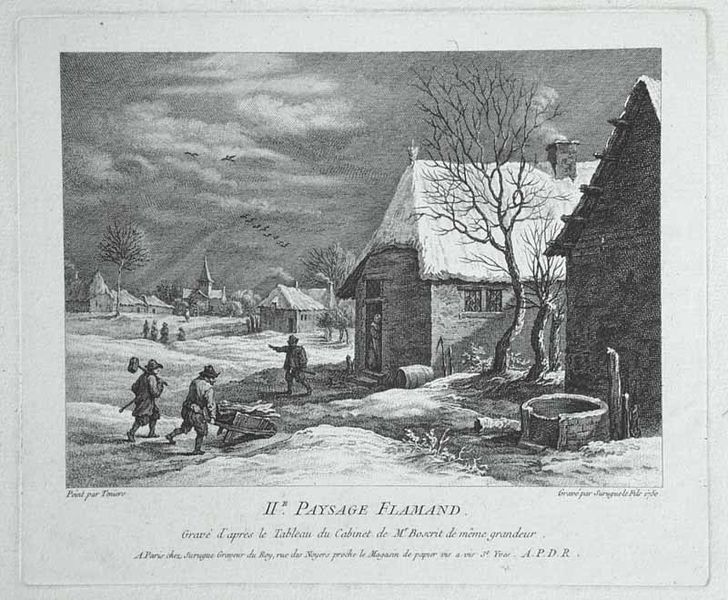
Titel: II.ème paysage flamand
Künstler: Pierre Louis Surugue
Standort: Karlsruhe
Institution: Staatliche Kunsthalle Karlsruhe
Schlagwörter: baum, dunkel, himmel, mann, schatten, wolken, bäume, kirchturm, landschaft, menschen, abend, fenster, frankreich, frau, grau, holz, hut, männer, nacht, paris, schwarz, skizze, szene, tür, weiss, zeichnung, dach, eis, haus, schnee, weg, wiese, wolke, holland, niederlande, feld, felder, horizont, häuser, kalt, vögel, hütte, kirche, pfad, qualm, rauch, sonne, sträucher, wege, figur, personen, person, kontrast, arbeit, bauern, brunnen, genre, kamin, karren, landleben, schornstein, schuppen, stock, turm, vogelschwarm, bewölkt, schrift, genrebild, ort, arbeiten, bäuerin, heu, dorf, dächer, grafik, graphik, kahl, bauernhof, winter, arbeiter, karre, schubkarre, wetter, woken, stufen, bauer, unterschrift, buch, reetdach, strohdach, druck, druckgraphik, schwarz-weiß, wolkig, druckgrafik, radierung, stich, seite, gänse, fass, sonnig, hammer, streiflicht, bauernhaus, bauernhäuser, siedlung, landwirtschaft, winterlandschaft, flämisch, zugvögel, schwäne, gruß, bildunterschrift, sujet, flamen, kriche, paysage, häsuer, weisen, weiler, flandern, gehöht, reet, pastelle, freau, flugzeug, schiebkarre, flamand, ii, heimkeuhr, wpolken, vorgelschwarm, pastele, flamland, il paysage flamand, paysage plamand, noralpin